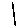
Label: line